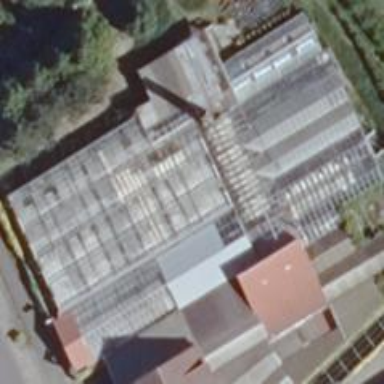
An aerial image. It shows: Greenhouse.